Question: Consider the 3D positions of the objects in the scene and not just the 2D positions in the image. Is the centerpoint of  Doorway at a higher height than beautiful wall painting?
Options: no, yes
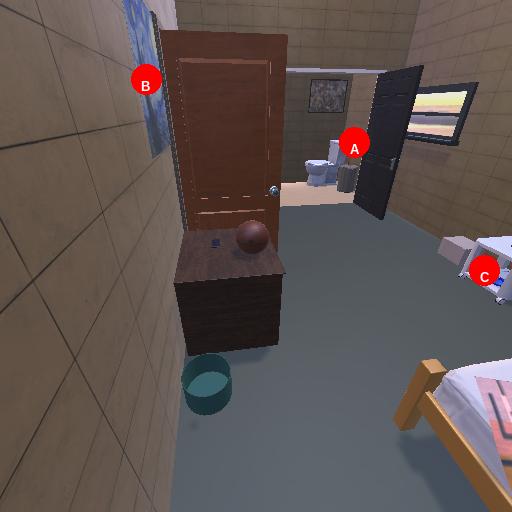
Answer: no